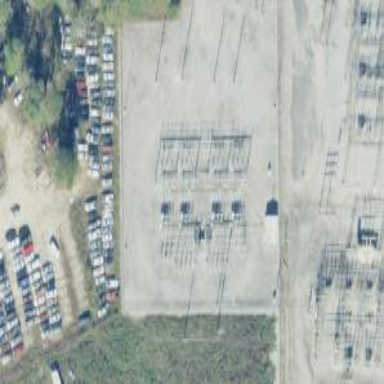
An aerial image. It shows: Switch for power supply.